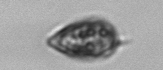
Label: Prorocentrum_triestinum